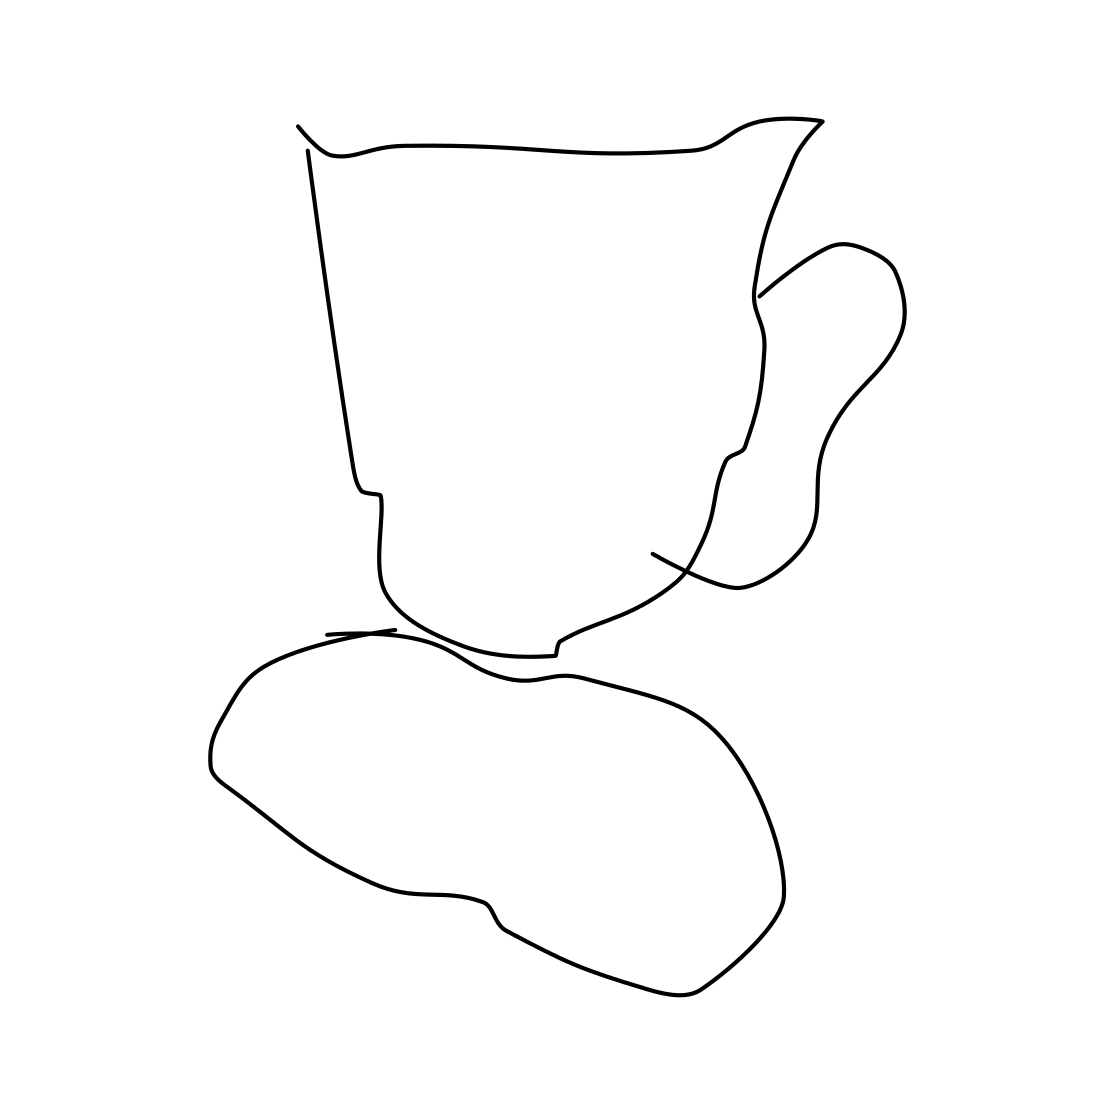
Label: teacup